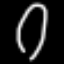
Label: leaf